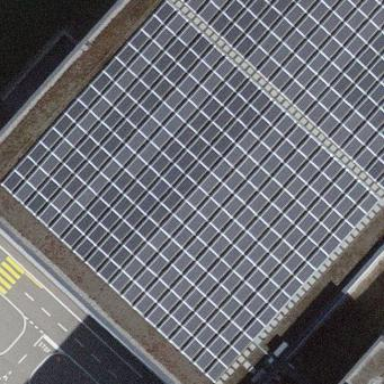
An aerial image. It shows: Solar power generator using photovoltaic method with solar photovoltaic panel types.